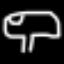
Label: mushroom